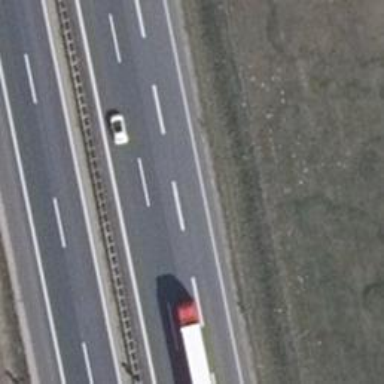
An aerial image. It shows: Asphalt motorway.